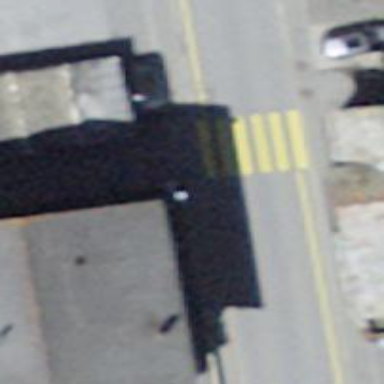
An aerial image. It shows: Marked asphalt footway with crossing markings.